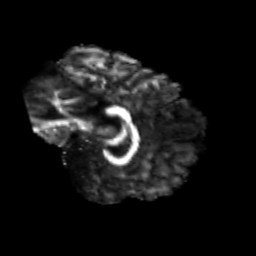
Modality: FA
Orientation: sagittal
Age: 24
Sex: male
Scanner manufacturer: siemens
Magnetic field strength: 3 T
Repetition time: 3.5 s
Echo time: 0.125 s